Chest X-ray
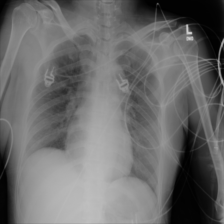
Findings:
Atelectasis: negative
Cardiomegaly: negative
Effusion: negative
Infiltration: negative
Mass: negative
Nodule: negative
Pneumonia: negative
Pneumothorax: negative
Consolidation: negative
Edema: negative
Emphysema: negative
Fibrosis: negative
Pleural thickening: negative
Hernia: negative